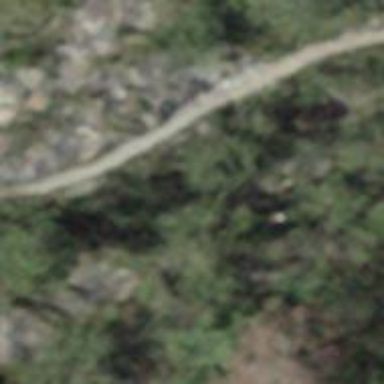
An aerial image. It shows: Path with excellent visibility for trail.